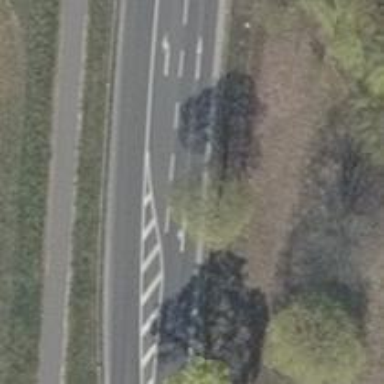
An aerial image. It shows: Primary road with asphalt surface.